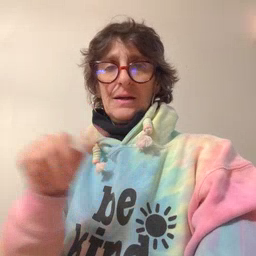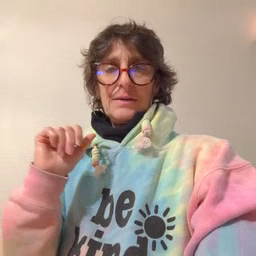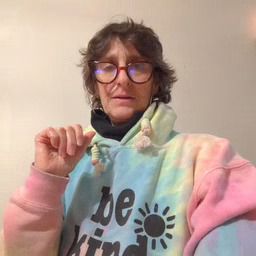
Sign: any